Interaction volume radius: 5 \u00c5
Interaction volume height: 30 \u00c5
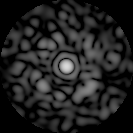
Disorder parameter: 0.7196